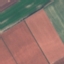
Label: AnnualCrop